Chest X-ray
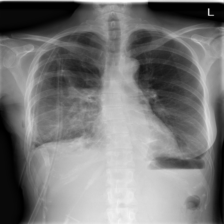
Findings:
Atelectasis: negative
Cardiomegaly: negative
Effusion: negative
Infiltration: negative
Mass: negative
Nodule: negative
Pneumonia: negative
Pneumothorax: positive
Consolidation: negative
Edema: negative
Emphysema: negative
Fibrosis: negative
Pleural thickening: negative
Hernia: negative